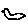
Label: bird